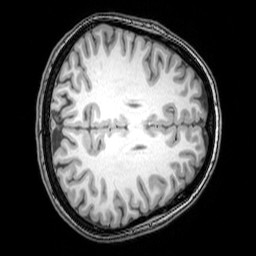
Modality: T1w
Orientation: axial
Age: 26
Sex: female
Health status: healthy
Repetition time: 0.081 s
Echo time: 0.037 s